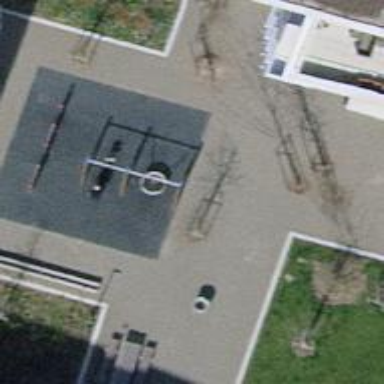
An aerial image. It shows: Playground with basket swing.